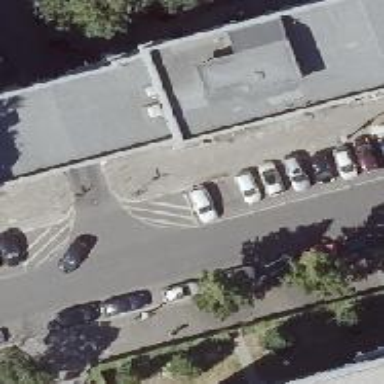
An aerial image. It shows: Residential road with asphalt surface and sidewalks on both sides. It also includes bicycle lane and parking lanes on both sides.